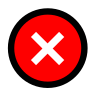
Cursor type: not_allowed
OS/theme: linux-bibata
Variant: white